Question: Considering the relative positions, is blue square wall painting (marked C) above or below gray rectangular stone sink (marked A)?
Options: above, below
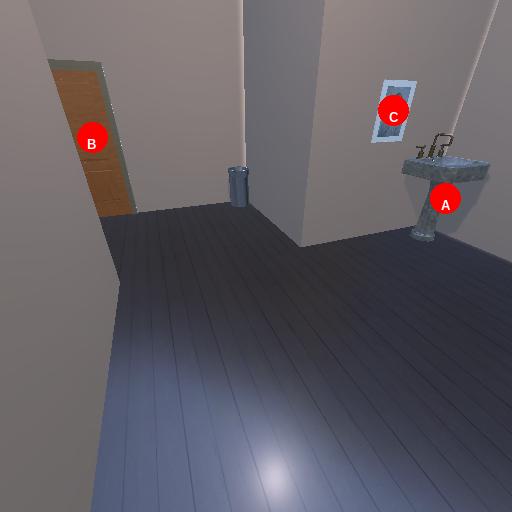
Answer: above